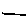
Label: line